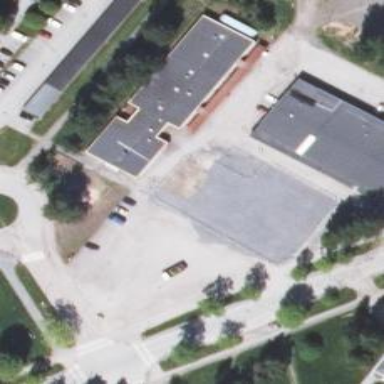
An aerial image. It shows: Public building.